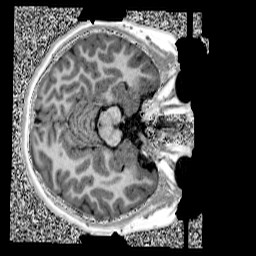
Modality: UNIT1
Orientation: axial
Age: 11
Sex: female
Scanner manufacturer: siemens
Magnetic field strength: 3 T
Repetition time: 4 s
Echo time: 0.00299 s